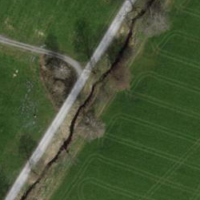
EUNIS habitat code: 25
Species observed at this site:
Filipendula ulmaria